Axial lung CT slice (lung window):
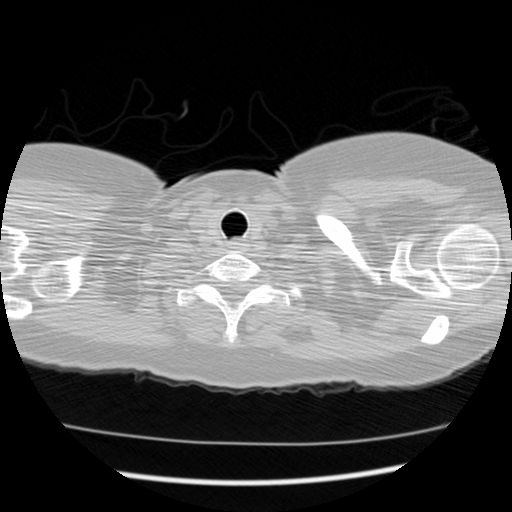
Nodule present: no